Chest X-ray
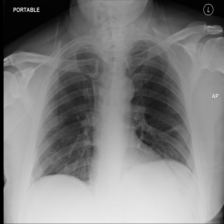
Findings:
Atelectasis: positive
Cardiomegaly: negative
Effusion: negative
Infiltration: negative
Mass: negative
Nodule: negative
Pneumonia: negative
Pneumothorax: negative
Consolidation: negative
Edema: negative
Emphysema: negative
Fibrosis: negative
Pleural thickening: negative
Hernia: negative